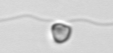
Label: flagellate